Question: I want to display Iphone contact list style list on the mobile screen. Basically, while scrolling, header will be first visible item's first letter.
For Example: if first visible item is 'Adidas', header will be 'A':

I created an ul and lots of li in it:
'''
<ul class="onlineShopList">
<li class="activeRow">
<span class="left">A1</span>
<span class="right">12 Articles</span>
<span class="clear">&nbsp;</span>
</li>
<li class="normalRow">
<span class="left">A2</span>
<span class="right">18 Articles</span>
<span class="clear">&nbsp;</span>
</li>
<li class="activeRow">
<span class="left">A3</span>
<span class="right">243 Articles</span>
<span class="clear">&nbsp;</span>
</li>
<li class="normalRow">
<span class="left">B1</span>
<span class="right">191 Articles</span>
<span class="clear">&nbsp;</span>
</li>
<li class="activeRow">
<span class="left">B2</span>
<span class="right">12 Articles</span>
<span class="clear">&nbsp;</span>
</li>
<li class="normalRow">
<span class="left">B3</span>
<span class="right">18 Articles</span>
<span class="clear">&nbsp;</span>
</li>
<li class="activeRow">
<span class="left">C1</span>
<span class="right">243 Articles</span>
<span class="clear">&nbsp;</span>
</li>
<li class="normalRow">
<span class="left">C2</span>
<span class="right">150 Articles</span>
<span class="clear">&nbsp;</span>
</li>
<li class="activeRow">
<span class="left">C3</span>
<span class="right">1 Articles</span>
<span class="clear">&nbsp;</span>
</li>
</ul>
'''
it is very simple, and here is the jquery function in order to handle scrolling and change the header:
'''
$(window).scroll(function() {
$top = $('.onlineShopList').offset().top;
/*console.log("item: " + $('.onlineShopList li:first:visible').find('span.left').text())
$('#headChar').text($('.onlineShopList li:first:visible').find('span.left').text().charAt(0));*/
$('.onlineShopList li').each(function() {
console.log("current item top : " + $(this).offset().top)
if ($(this).offset().top >= $top) {
console.log("top char: " + $(this).find('span.left').text().charAt(0))
$('#headChar').text($(this).find('span.left').text().charAt(0));
return false; // stops the iteration after the first one on screen
}
});
});
'''
But header always A, I couldn't figure out this.
Top Offset of first item doesn't change while scrolling, Maybe this method is wrong.
Please Help!
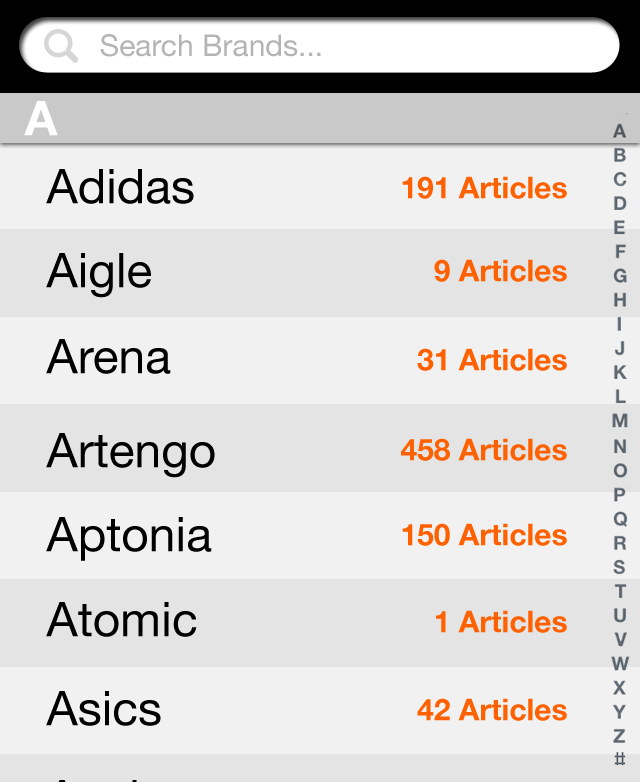
Answer: Try like this:
'''
if ($(this).offset().top >= $top + $(window).scrollTop()) {
'''